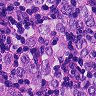
Metastatic tissue present: yes